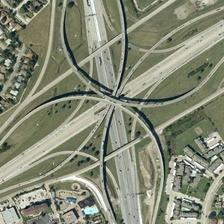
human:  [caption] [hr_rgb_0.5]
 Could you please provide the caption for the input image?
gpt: many buildings and a large piece of meadow with several green trees are near a complicated viaduct .

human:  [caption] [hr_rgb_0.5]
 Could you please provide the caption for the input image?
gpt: many buildings and a large piece of meadow with several green trees are near a complicated viaduct .

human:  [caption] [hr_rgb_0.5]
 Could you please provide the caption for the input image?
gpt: many buildings and a large piece of meadow with several green trees are near a complicated viaduct .

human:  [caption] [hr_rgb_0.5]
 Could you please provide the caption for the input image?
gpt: many buildings and a large piece of meadow with several green trees are near a complicated viaduct .

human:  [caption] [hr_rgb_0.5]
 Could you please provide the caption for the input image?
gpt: many buildings and a large piece of meadow with several green trees are near a complicated viaduct .